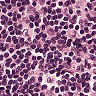
Metastatic tissue present: no